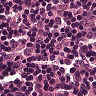
Metastatic tissue present: no